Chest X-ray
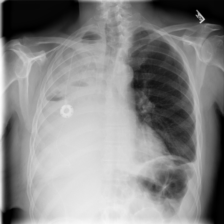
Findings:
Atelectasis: negative
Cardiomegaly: negative
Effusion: positive
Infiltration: negative
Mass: negative
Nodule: negative
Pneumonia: negative
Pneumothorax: negative
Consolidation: negative
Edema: negative
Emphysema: negative
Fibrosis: negative
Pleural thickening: negative
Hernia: negative